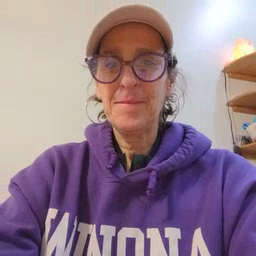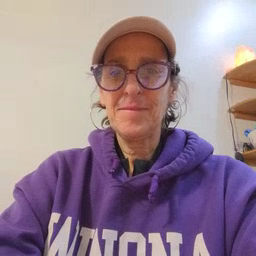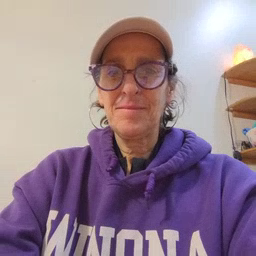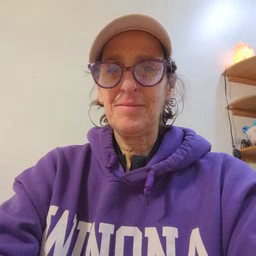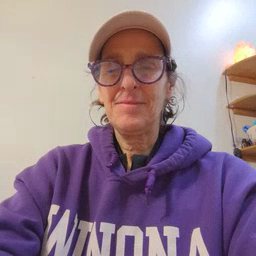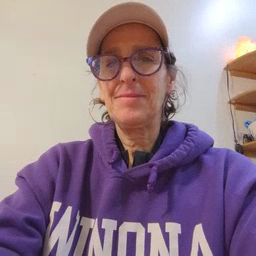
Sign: nuts